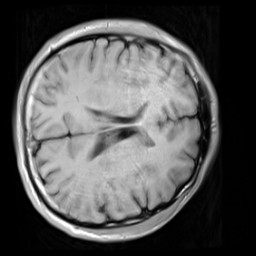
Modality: T1w
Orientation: axial
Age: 27
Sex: male
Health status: healthy
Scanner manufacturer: siemens
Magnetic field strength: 3 T
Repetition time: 4.1 s
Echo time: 0.0085 s